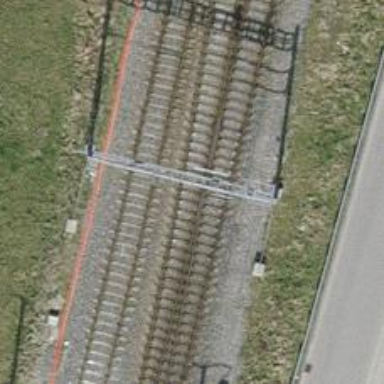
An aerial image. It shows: Rail siding with electrified contact lines for trains.